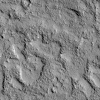
Atmospheric dust classification: not_dusty